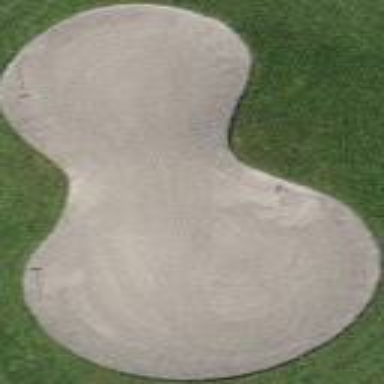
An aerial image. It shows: Bunker on golf course.